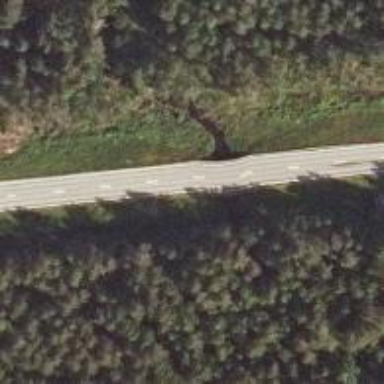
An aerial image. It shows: Bridge with asphalt surface carrying trunk highway.